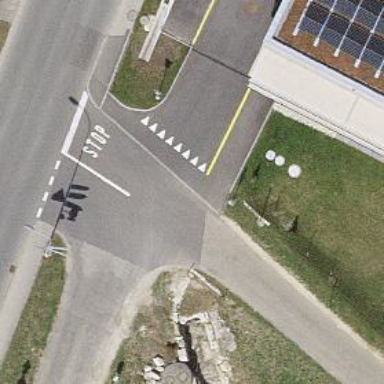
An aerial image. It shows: Road with "give way" sign.